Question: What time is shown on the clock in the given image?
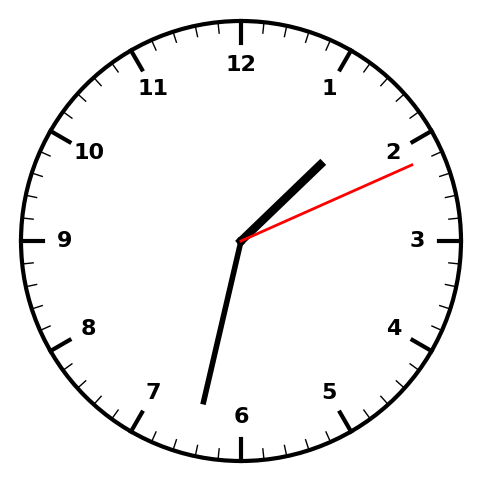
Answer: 01:32:11